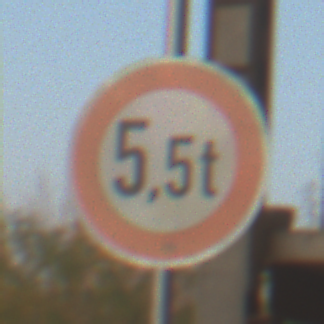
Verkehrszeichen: TatsaechlicheMasse
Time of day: SunriseSunset
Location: Roofed (Suburban)
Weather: Clear
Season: NotSpecified
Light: Natural